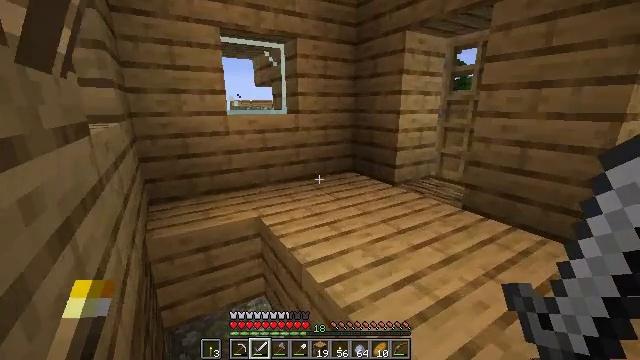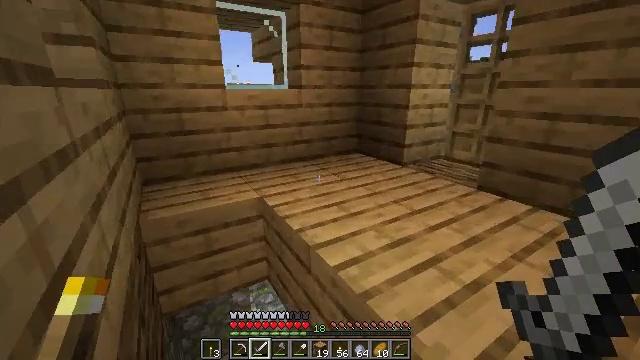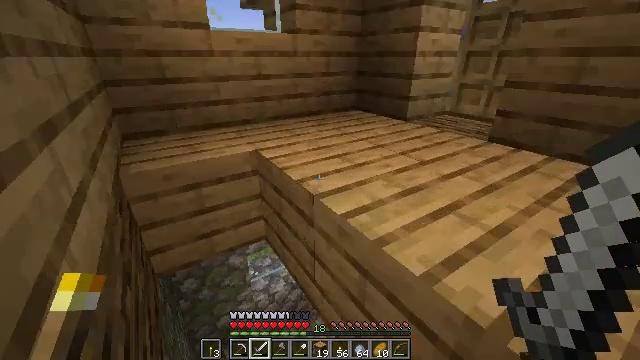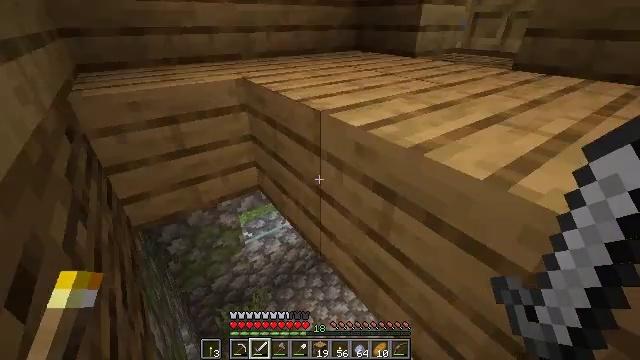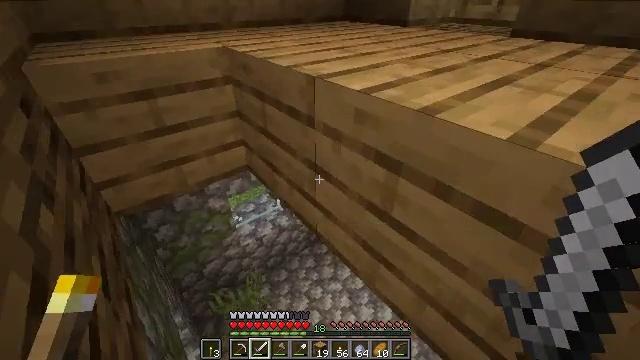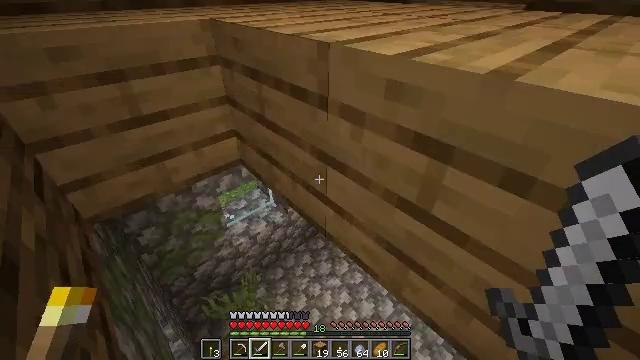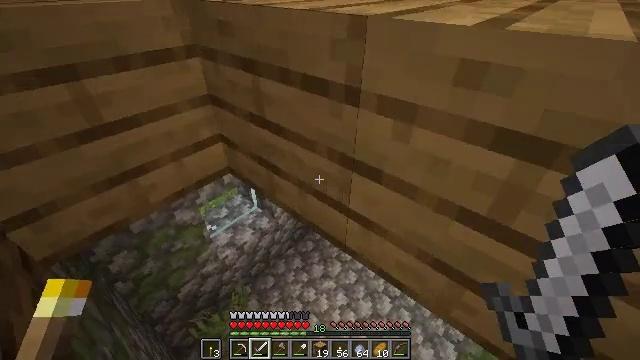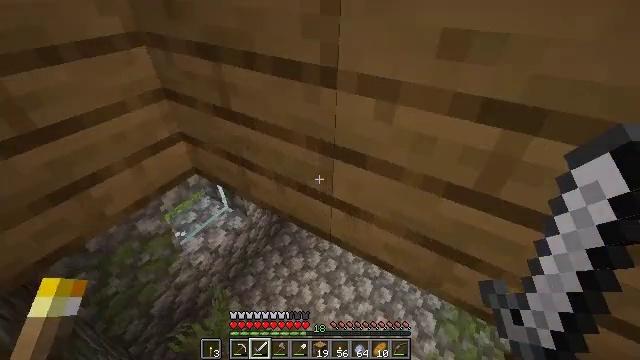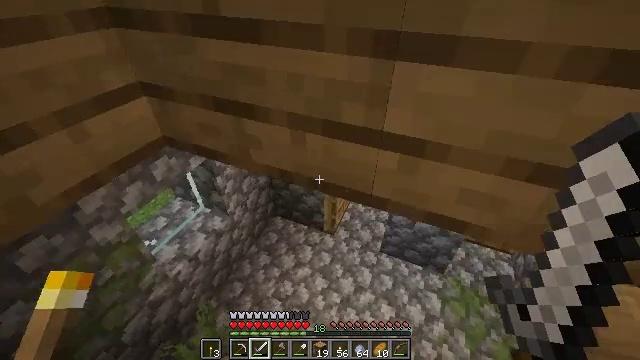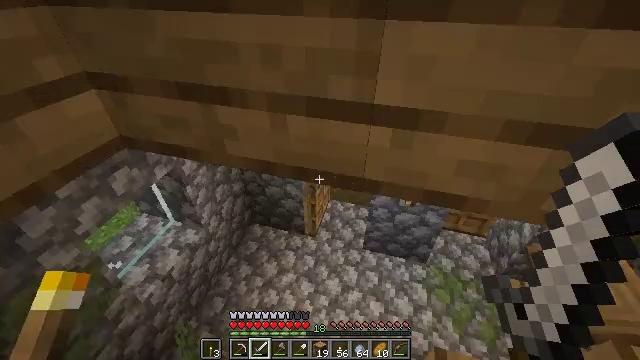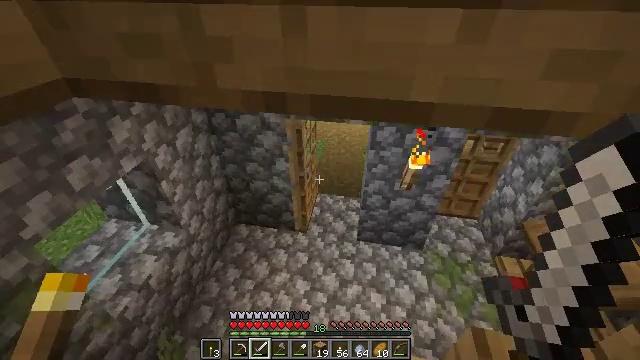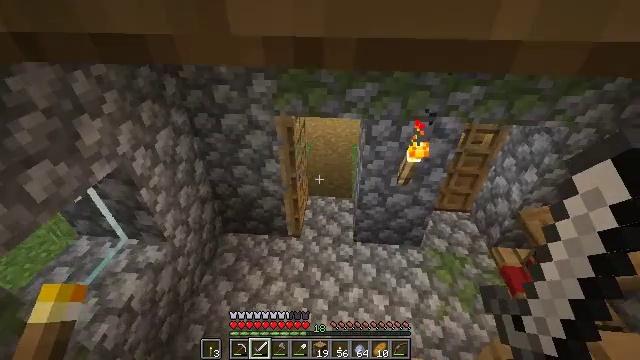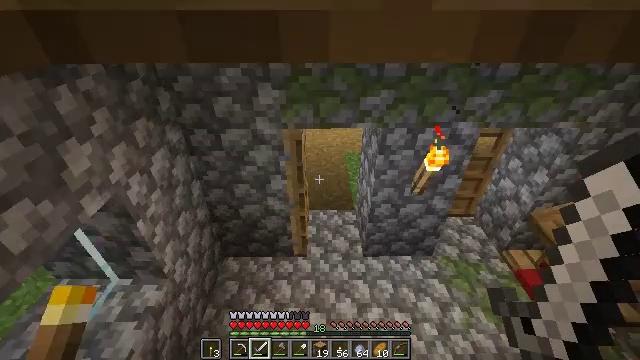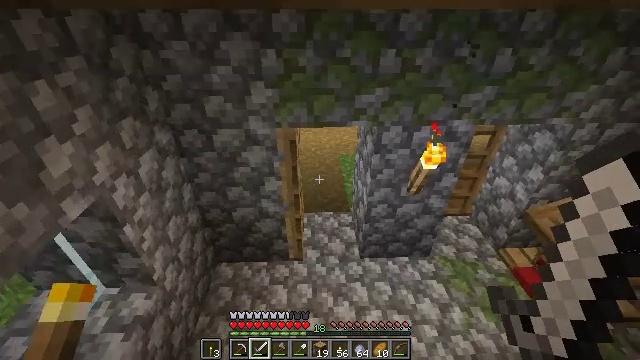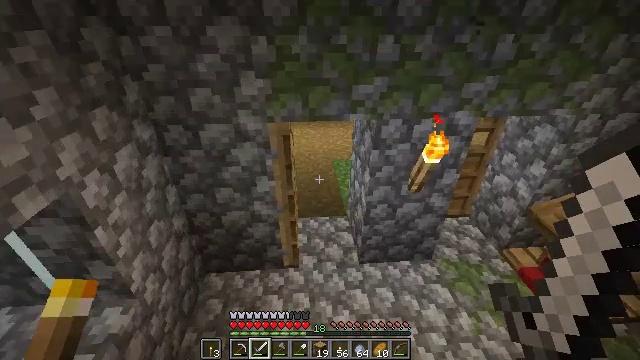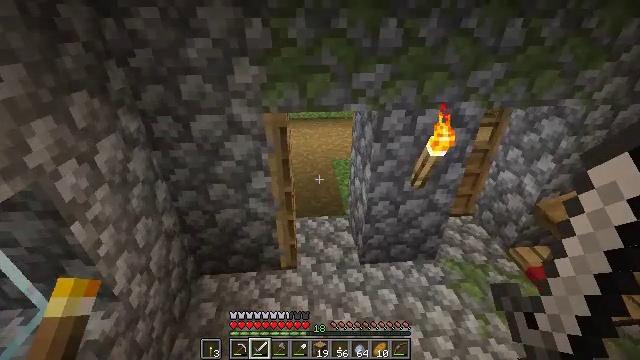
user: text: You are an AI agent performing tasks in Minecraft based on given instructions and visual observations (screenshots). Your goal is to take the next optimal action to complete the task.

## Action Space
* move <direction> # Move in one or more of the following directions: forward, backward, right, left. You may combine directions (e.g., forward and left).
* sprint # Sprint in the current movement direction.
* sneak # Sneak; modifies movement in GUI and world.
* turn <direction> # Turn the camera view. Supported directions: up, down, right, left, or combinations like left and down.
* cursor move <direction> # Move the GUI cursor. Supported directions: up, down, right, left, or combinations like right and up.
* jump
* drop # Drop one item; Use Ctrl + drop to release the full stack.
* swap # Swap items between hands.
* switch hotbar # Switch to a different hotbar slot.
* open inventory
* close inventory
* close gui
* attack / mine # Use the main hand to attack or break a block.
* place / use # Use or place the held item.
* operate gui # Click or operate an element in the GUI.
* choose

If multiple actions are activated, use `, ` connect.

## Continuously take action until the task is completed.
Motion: motion action
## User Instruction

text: Gather clay blocks.
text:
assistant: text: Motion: move forward and move left, turn down
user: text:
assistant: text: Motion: move forward and move left, turn right and down
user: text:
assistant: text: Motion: move forward and move left, turn right and down
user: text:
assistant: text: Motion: move forward and move left, turn right and down
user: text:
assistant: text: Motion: move forward and move left, turn right and down
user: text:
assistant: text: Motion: move forward and move left, turn right and down
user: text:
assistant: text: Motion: move forward and move left, turn right and down
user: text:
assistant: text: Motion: move forward and move left, turn right
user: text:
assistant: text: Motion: move forward and move left, turn right and up
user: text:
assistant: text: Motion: move forward and move left, turn right
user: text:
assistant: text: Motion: move forward and move left, turn right and up
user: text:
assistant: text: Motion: move forward and move left, turn right and up
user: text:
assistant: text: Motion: move forward and move left, turn right
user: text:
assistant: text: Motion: move forward, turn right and up
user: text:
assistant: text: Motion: move forward
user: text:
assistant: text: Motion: move forward
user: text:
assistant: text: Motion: move forward
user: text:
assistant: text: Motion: move forward, turn up
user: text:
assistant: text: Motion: move forward, turn up
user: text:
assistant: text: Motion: move forward
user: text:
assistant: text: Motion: move forward, turn right
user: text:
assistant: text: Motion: move forward, turn right and up
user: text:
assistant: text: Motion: move forward, turn right
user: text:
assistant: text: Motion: move forward
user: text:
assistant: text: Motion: move forward
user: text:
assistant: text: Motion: move forward and move right
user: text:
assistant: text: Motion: move forward and move right, turn left and up
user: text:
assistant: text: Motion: move forward, turn left and up
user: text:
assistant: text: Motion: move forward, turn left
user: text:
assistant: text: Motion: move forward, turn left and down